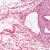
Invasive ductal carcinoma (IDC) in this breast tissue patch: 0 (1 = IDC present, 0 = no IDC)